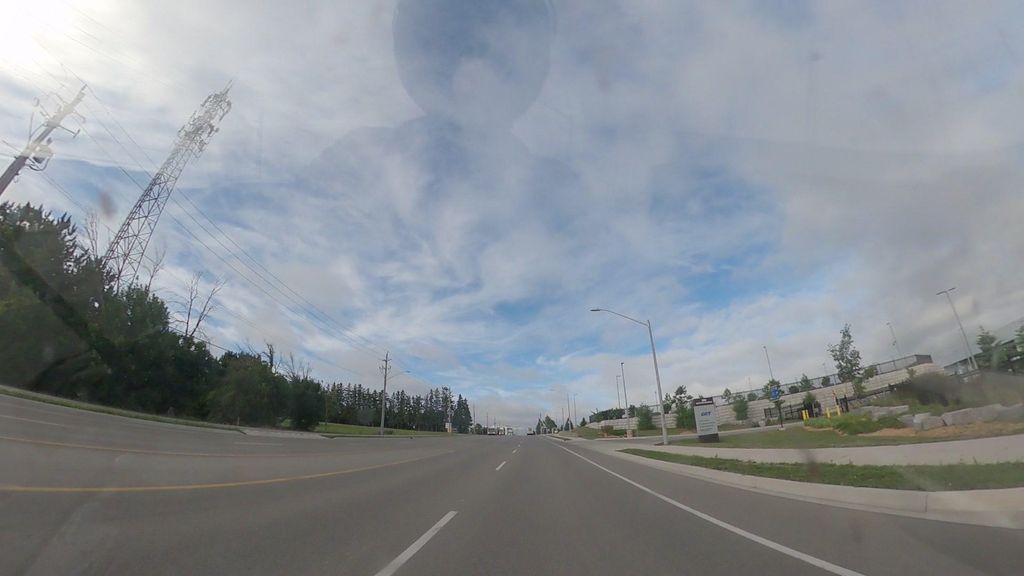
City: kitchener-waterloo